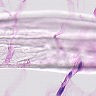
Metastatic tissue present: no